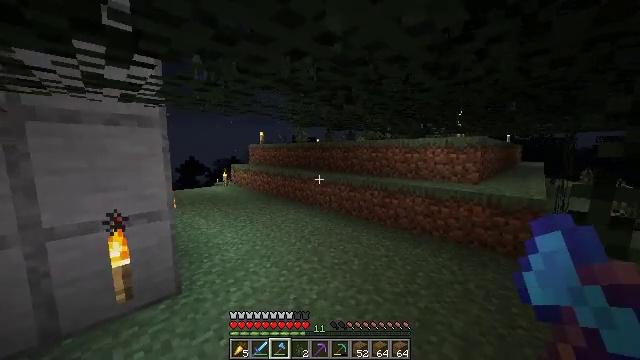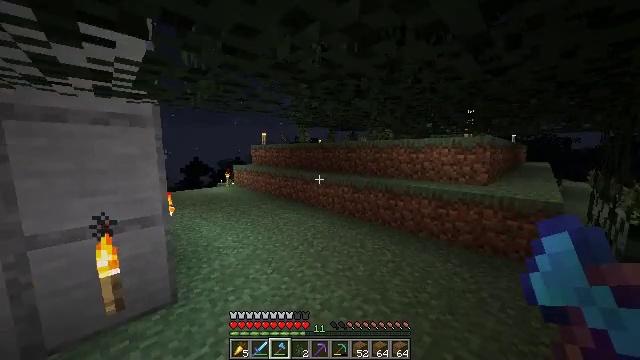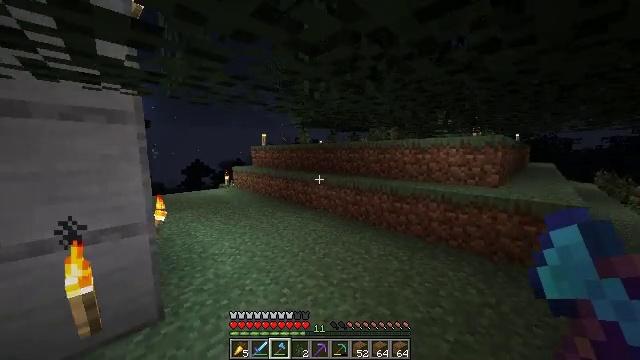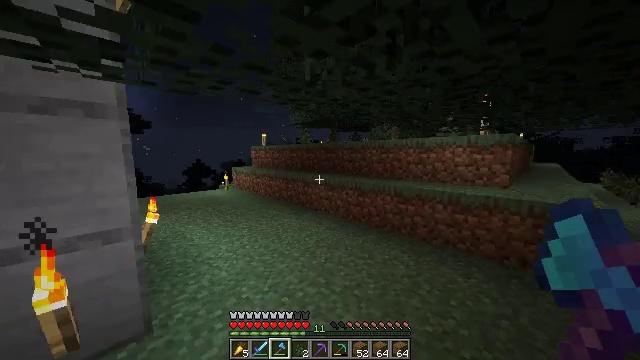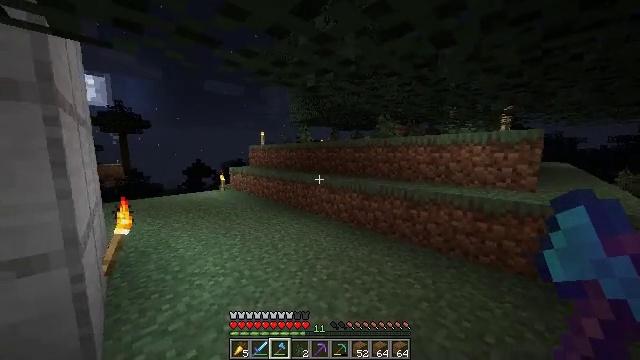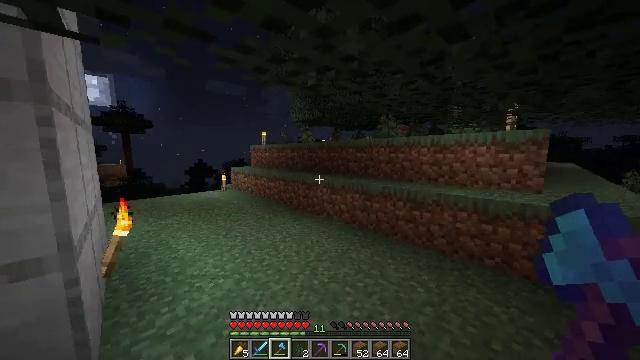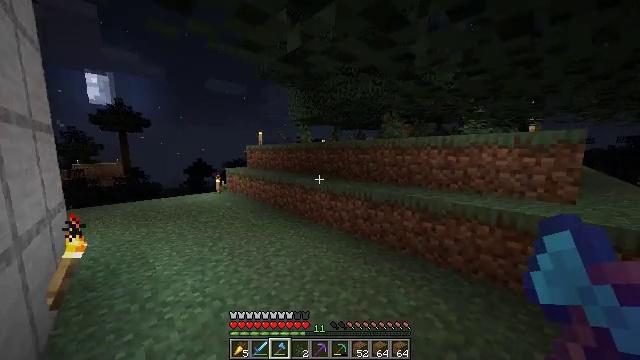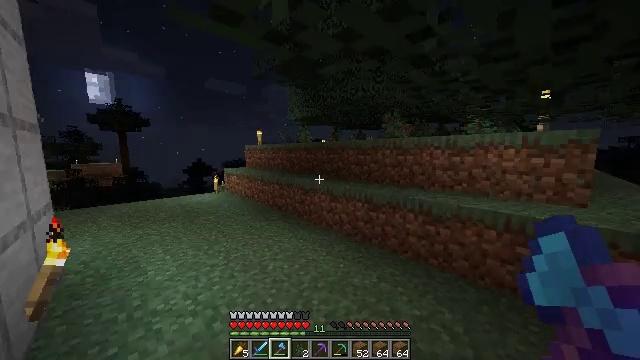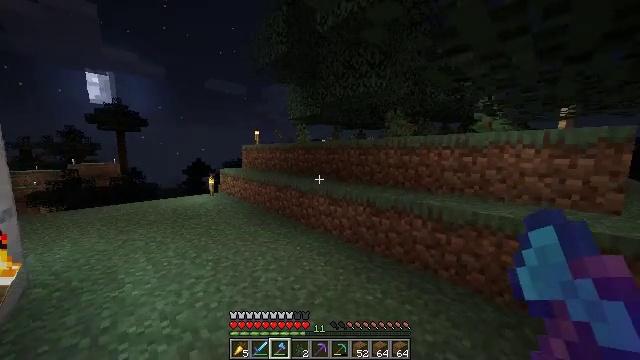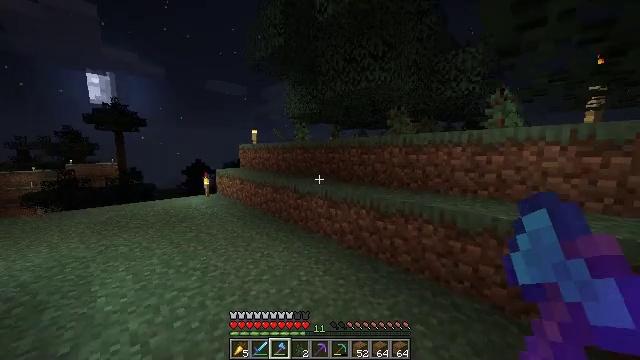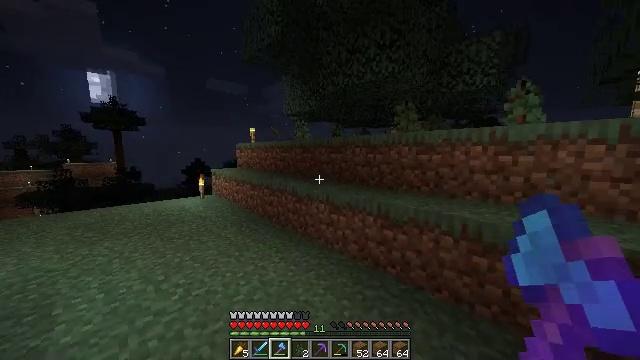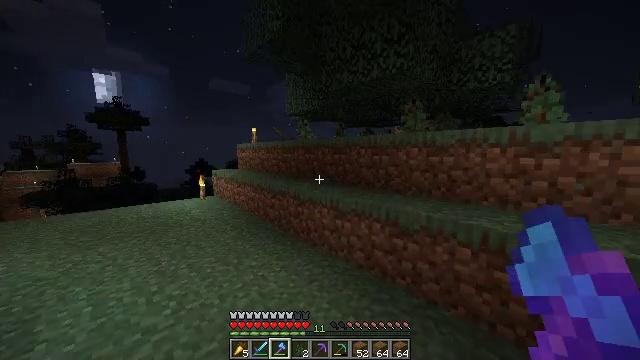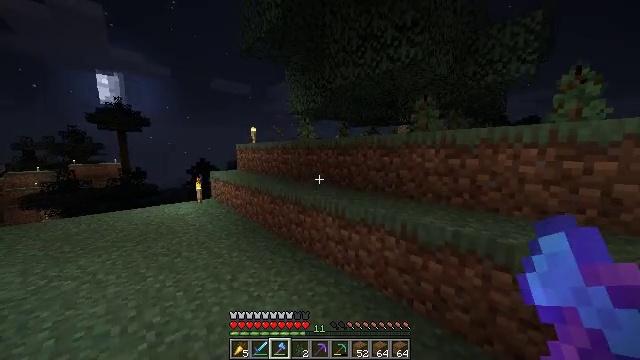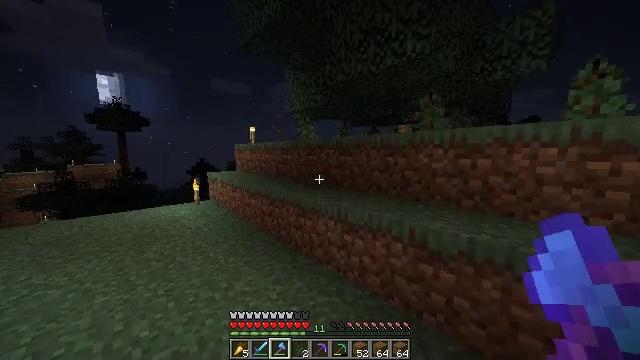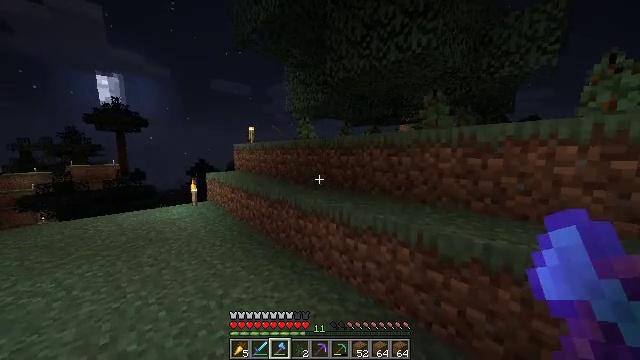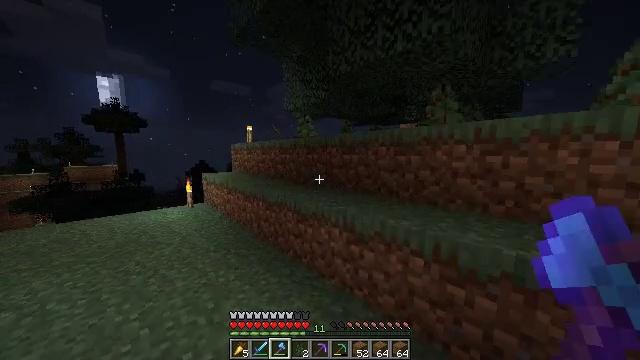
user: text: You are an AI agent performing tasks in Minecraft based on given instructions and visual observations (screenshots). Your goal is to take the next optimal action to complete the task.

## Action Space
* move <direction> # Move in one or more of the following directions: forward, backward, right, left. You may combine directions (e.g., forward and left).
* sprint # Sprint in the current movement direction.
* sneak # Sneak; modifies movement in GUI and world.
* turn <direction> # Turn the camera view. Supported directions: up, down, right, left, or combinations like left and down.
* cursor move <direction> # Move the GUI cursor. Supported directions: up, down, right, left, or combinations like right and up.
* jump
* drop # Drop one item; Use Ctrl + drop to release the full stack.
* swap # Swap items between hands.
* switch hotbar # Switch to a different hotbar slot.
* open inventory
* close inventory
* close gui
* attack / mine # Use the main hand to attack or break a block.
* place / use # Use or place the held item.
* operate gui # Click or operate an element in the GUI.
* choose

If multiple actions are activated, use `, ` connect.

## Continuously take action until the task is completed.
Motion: motion action
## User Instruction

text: Collect spruce leaves for landscaping.
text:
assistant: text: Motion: move forward
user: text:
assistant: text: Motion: move forward
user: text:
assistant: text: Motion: move forward, sprint
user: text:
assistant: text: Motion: move forward, sprint
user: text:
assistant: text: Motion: move forward, sprint
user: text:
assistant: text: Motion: move forward, sprint
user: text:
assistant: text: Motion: move forward
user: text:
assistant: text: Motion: move forward
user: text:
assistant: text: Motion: move forward
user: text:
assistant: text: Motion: move forward
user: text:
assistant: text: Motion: move forward, sprint
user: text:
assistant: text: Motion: move forward, sprint
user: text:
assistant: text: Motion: move forward, sprint
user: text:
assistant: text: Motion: move forward, sprint
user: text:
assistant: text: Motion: move forward
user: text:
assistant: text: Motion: move forward, jump
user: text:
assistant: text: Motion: move forward, turn right and down, jump
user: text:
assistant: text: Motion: move forward, turn right and down, jump
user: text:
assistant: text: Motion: move forward, turn right and down, jump
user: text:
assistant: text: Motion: move forward, turn right and down, jump
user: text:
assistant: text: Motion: move forward, turn right, jump
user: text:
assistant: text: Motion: move forward, jump
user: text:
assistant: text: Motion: move forward, jump
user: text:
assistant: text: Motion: move forward, jump
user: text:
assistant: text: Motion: move forward, turn left, jump
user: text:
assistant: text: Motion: move forward, turn left
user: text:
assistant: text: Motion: turn left
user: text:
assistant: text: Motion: turn left
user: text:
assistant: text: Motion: move forward, turn left
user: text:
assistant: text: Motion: move forward, turn left